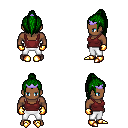
a pixel art fantasy rpg character, male body template, human, dark skin, maroon pirate shirt, white pants, green long topknot hairstyle, purple tiara, gold gloves, gold boots, four views (front, back, left, right), 2x2 character sprite sheet, small pixel art, hard edges, no anti-aliasing